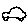
Label: car